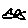
Label: fish